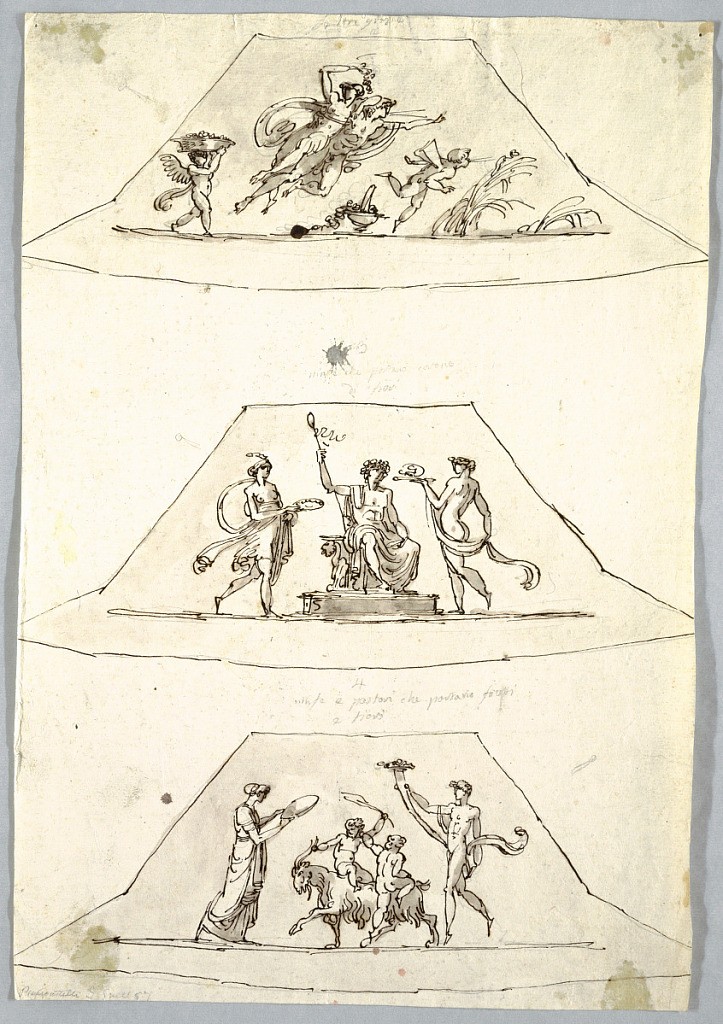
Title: Decorative Project: Three Trapezoids with Flora and Zefiro
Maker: Felice Giani, Italian, 1758–1823
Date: ca. 1815
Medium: Pen and ink on cream laid paper
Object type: Drawing
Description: Three Trapezoids with Flora and Zephyrs; nymphs with wreaths; nymphs and shepherds with wreaths.